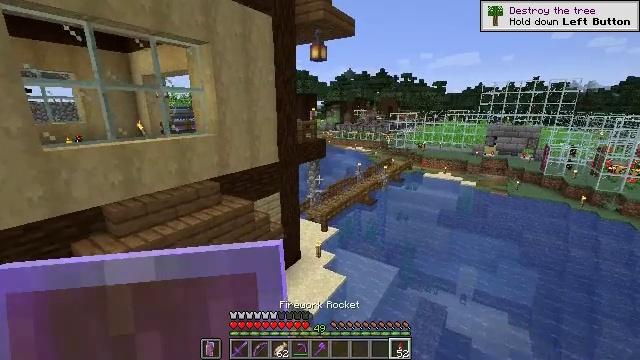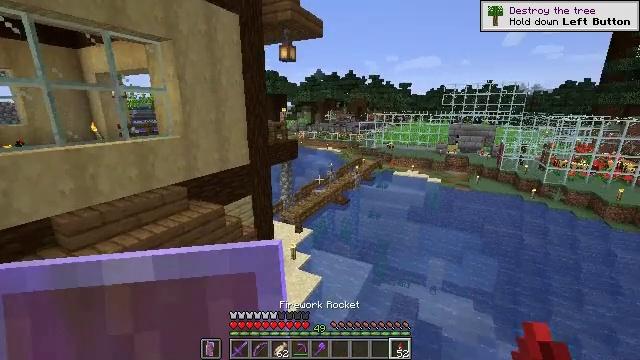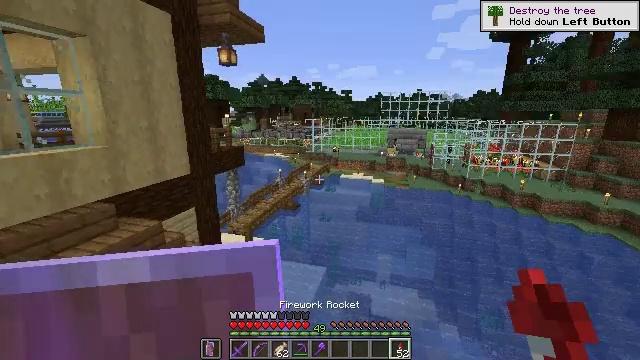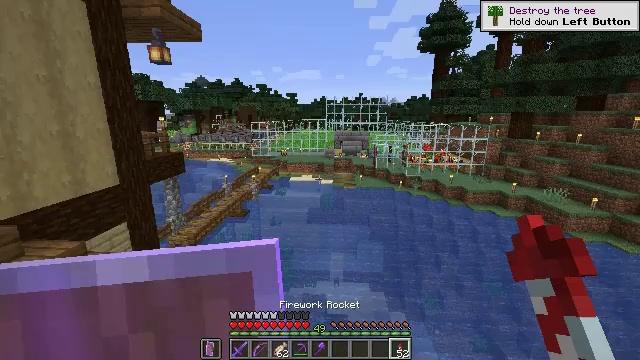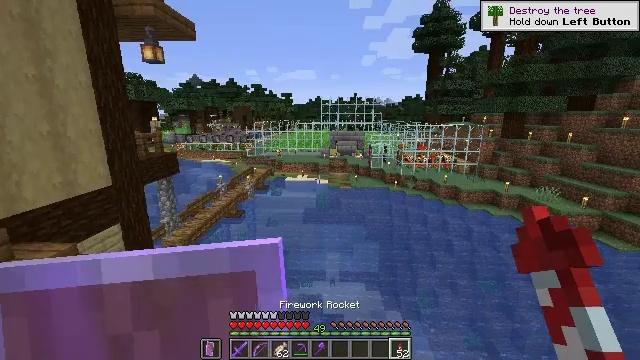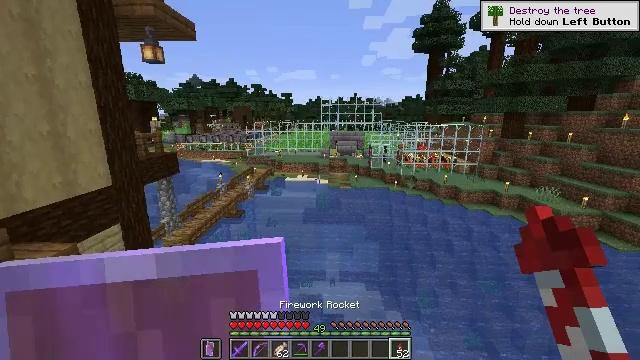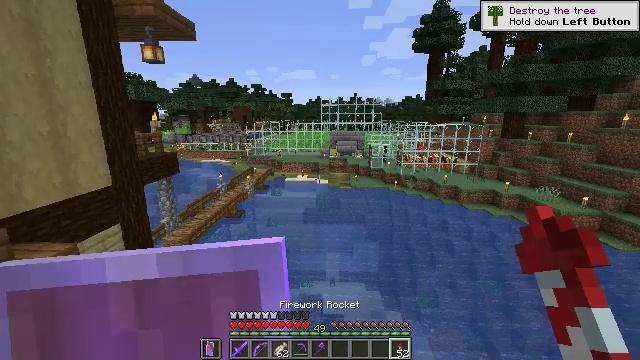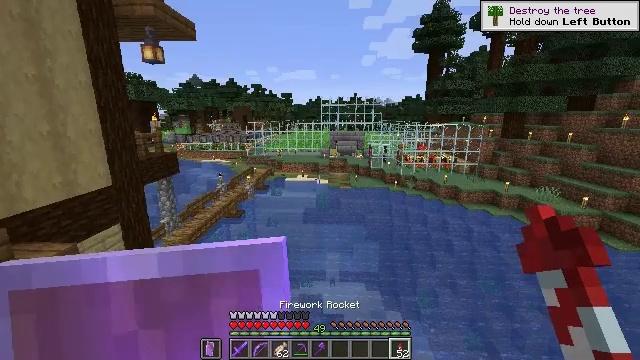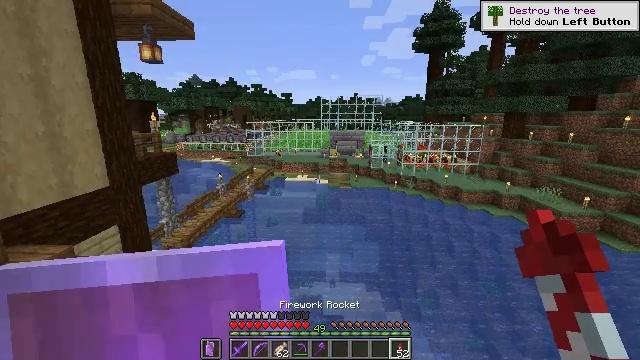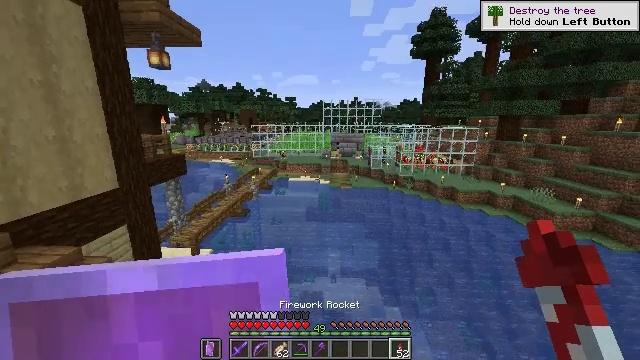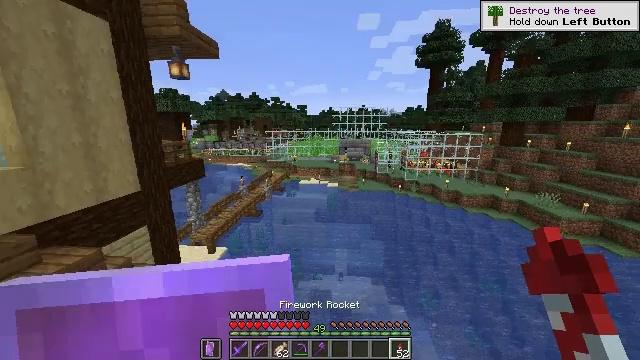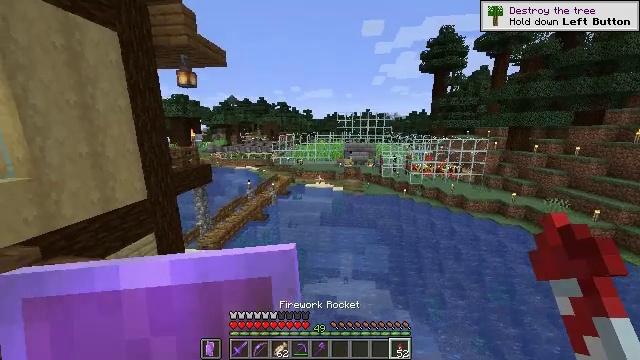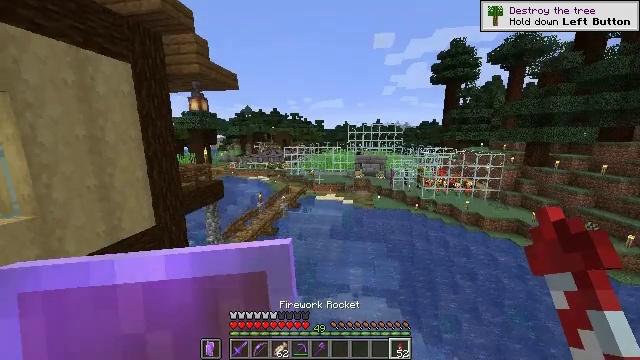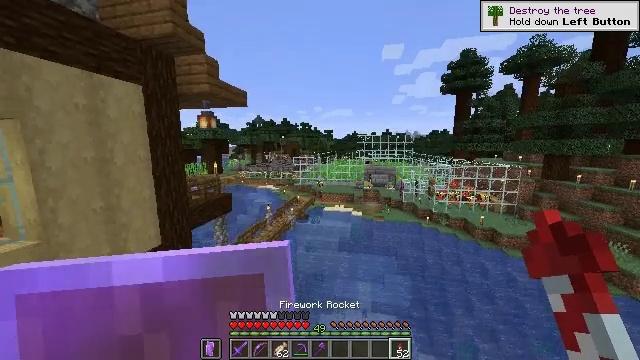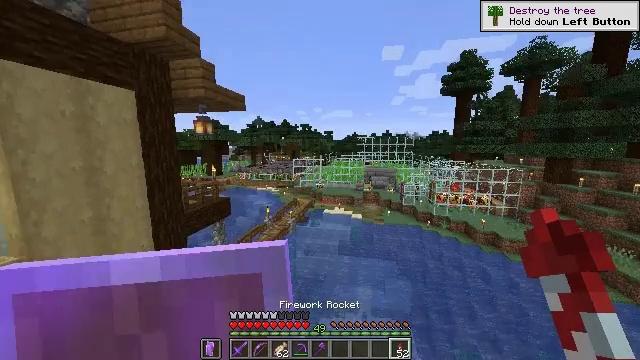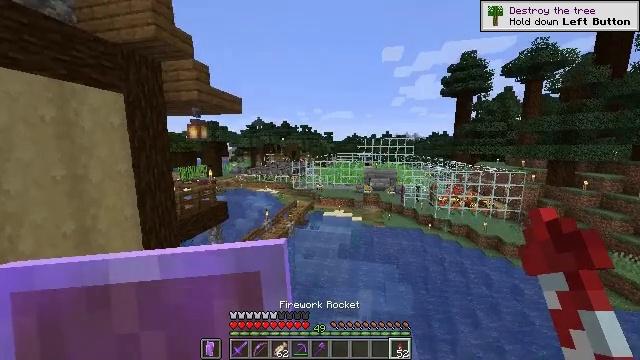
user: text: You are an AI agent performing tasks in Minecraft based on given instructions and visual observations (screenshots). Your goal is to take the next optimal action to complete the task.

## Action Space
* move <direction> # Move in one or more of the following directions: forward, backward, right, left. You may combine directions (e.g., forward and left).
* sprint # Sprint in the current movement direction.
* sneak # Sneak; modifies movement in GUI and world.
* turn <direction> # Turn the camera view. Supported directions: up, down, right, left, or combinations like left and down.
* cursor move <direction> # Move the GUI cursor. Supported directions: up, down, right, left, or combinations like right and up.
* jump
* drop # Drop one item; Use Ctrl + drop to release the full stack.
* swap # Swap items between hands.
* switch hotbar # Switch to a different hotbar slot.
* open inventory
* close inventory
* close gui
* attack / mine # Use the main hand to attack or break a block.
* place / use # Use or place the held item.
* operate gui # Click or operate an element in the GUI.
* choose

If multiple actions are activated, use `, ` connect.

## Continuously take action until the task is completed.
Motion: motion action
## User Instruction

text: Break the sticky piston to collect it.
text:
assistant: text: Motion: turn right
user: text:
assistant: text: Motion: turn right and up
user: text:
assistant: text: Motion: turn right
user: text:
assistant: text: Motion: turn right
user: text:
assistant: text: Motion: no_op
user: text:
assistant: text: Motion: no_op
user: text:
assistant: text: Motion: sprint
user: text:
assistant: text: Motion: move forward, sprint
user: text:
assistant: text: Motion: move forward, sprint
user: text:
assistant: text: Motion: move forward, sprint, turn left
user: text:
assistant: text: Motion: move forward, sprint, turn left, jump
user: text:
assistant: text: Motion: move forward, sprint, turn left and up, jump
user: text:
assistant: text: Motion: move forward, sprint, turn left and up, jump
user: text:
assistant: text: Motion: move forward, sprint, jump
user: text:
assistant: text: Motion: move forward, sprint
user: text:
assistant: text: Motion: move forward, sprint
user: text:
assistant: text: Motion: move forward, sprint
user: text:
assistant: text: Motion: move forward, sprint, turn up, jump
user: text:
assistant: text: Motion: move forward, sprint, turn up, jump
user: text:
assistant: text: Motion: move forward, sprint, turn up, jump
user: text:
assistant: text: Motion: move forward, sprint, jump
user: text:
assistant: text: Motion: move forward, sprint, jump
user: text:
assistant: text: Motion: move forward, sprint, jump
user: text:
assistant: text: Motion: move forward, sprint, use / place, jump
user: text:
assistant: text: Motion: move forward, sprint, use / place, jump
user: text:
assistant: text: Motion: move forward, sprint, use / place, jump
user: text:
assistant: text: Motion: move forward, sprint, jump
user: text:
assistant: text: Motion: move forward, sprint, turn up, jump
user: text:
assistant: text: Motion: move forward, sprint, turn up, jump
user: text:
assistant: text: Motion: move forward, sprint, jump